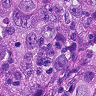
Metastatic tissue present: yes